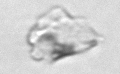
Label: detritus_transparent